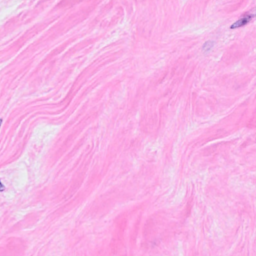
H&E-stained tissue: Breast